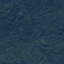
Land use / land cover: Forest